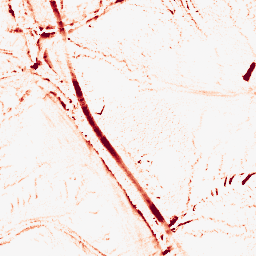
Category: morphological
Decomposition family: morphological
Decomposition parameters: operation: opening
size: 5
Upsampling method: edge_directed
Upsampling parameters: scale: 2
Upsampling scale: 2